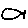
Label: fish